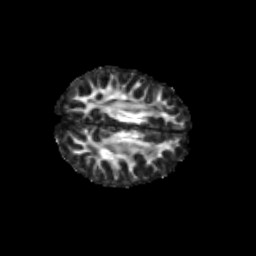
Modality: FA
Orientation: axial
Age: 8
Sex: male
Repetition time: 9.512 s
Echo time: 0.089 s